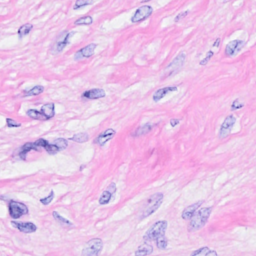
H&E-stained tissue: Breast